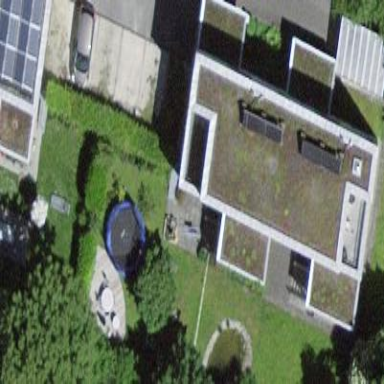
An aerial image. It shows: Flat-roofed terrace building.